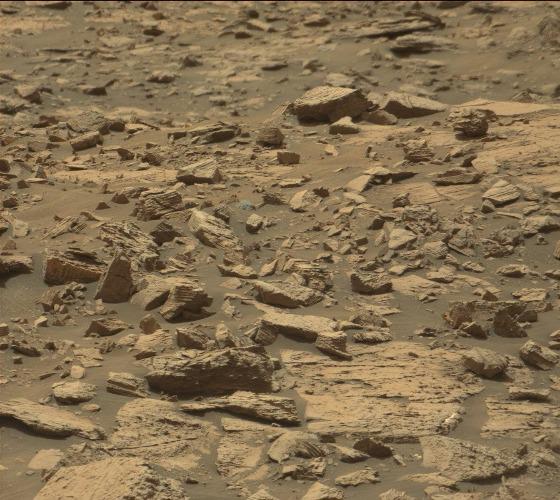
Terrain classes present: Bedrock, Gravel / Sand / Soil, Rock, Shadow